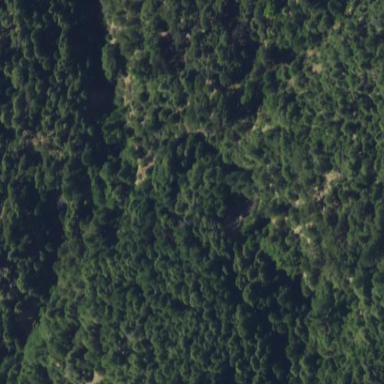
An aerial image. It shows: Forest area.